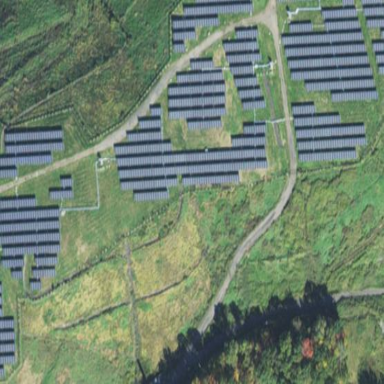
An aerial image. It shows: Solar photovoltaic power plant surrounded by fence.